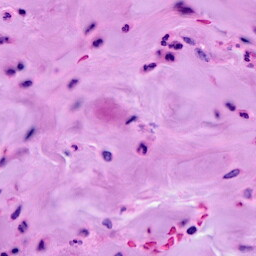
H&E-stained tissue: Breast